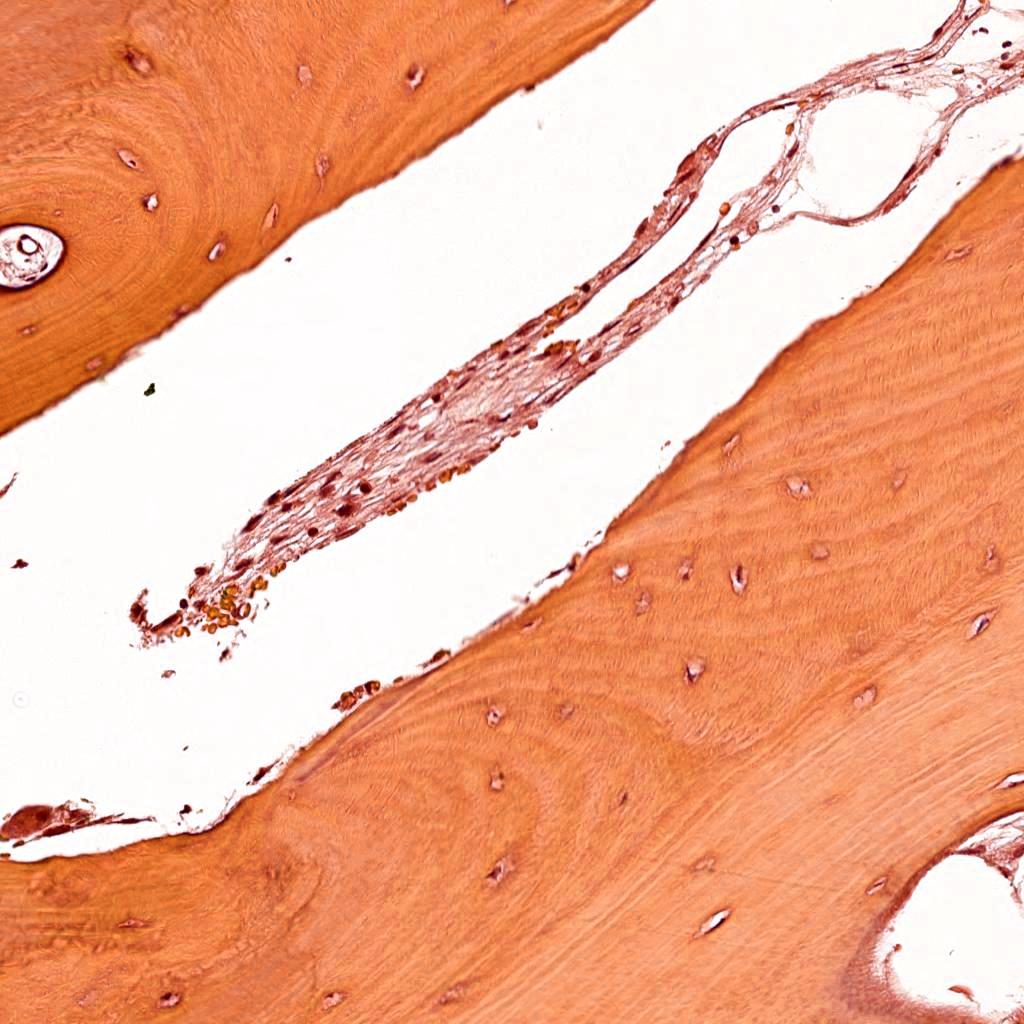
Label: Non-Tumor